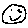
Label: smiley face